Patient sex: F
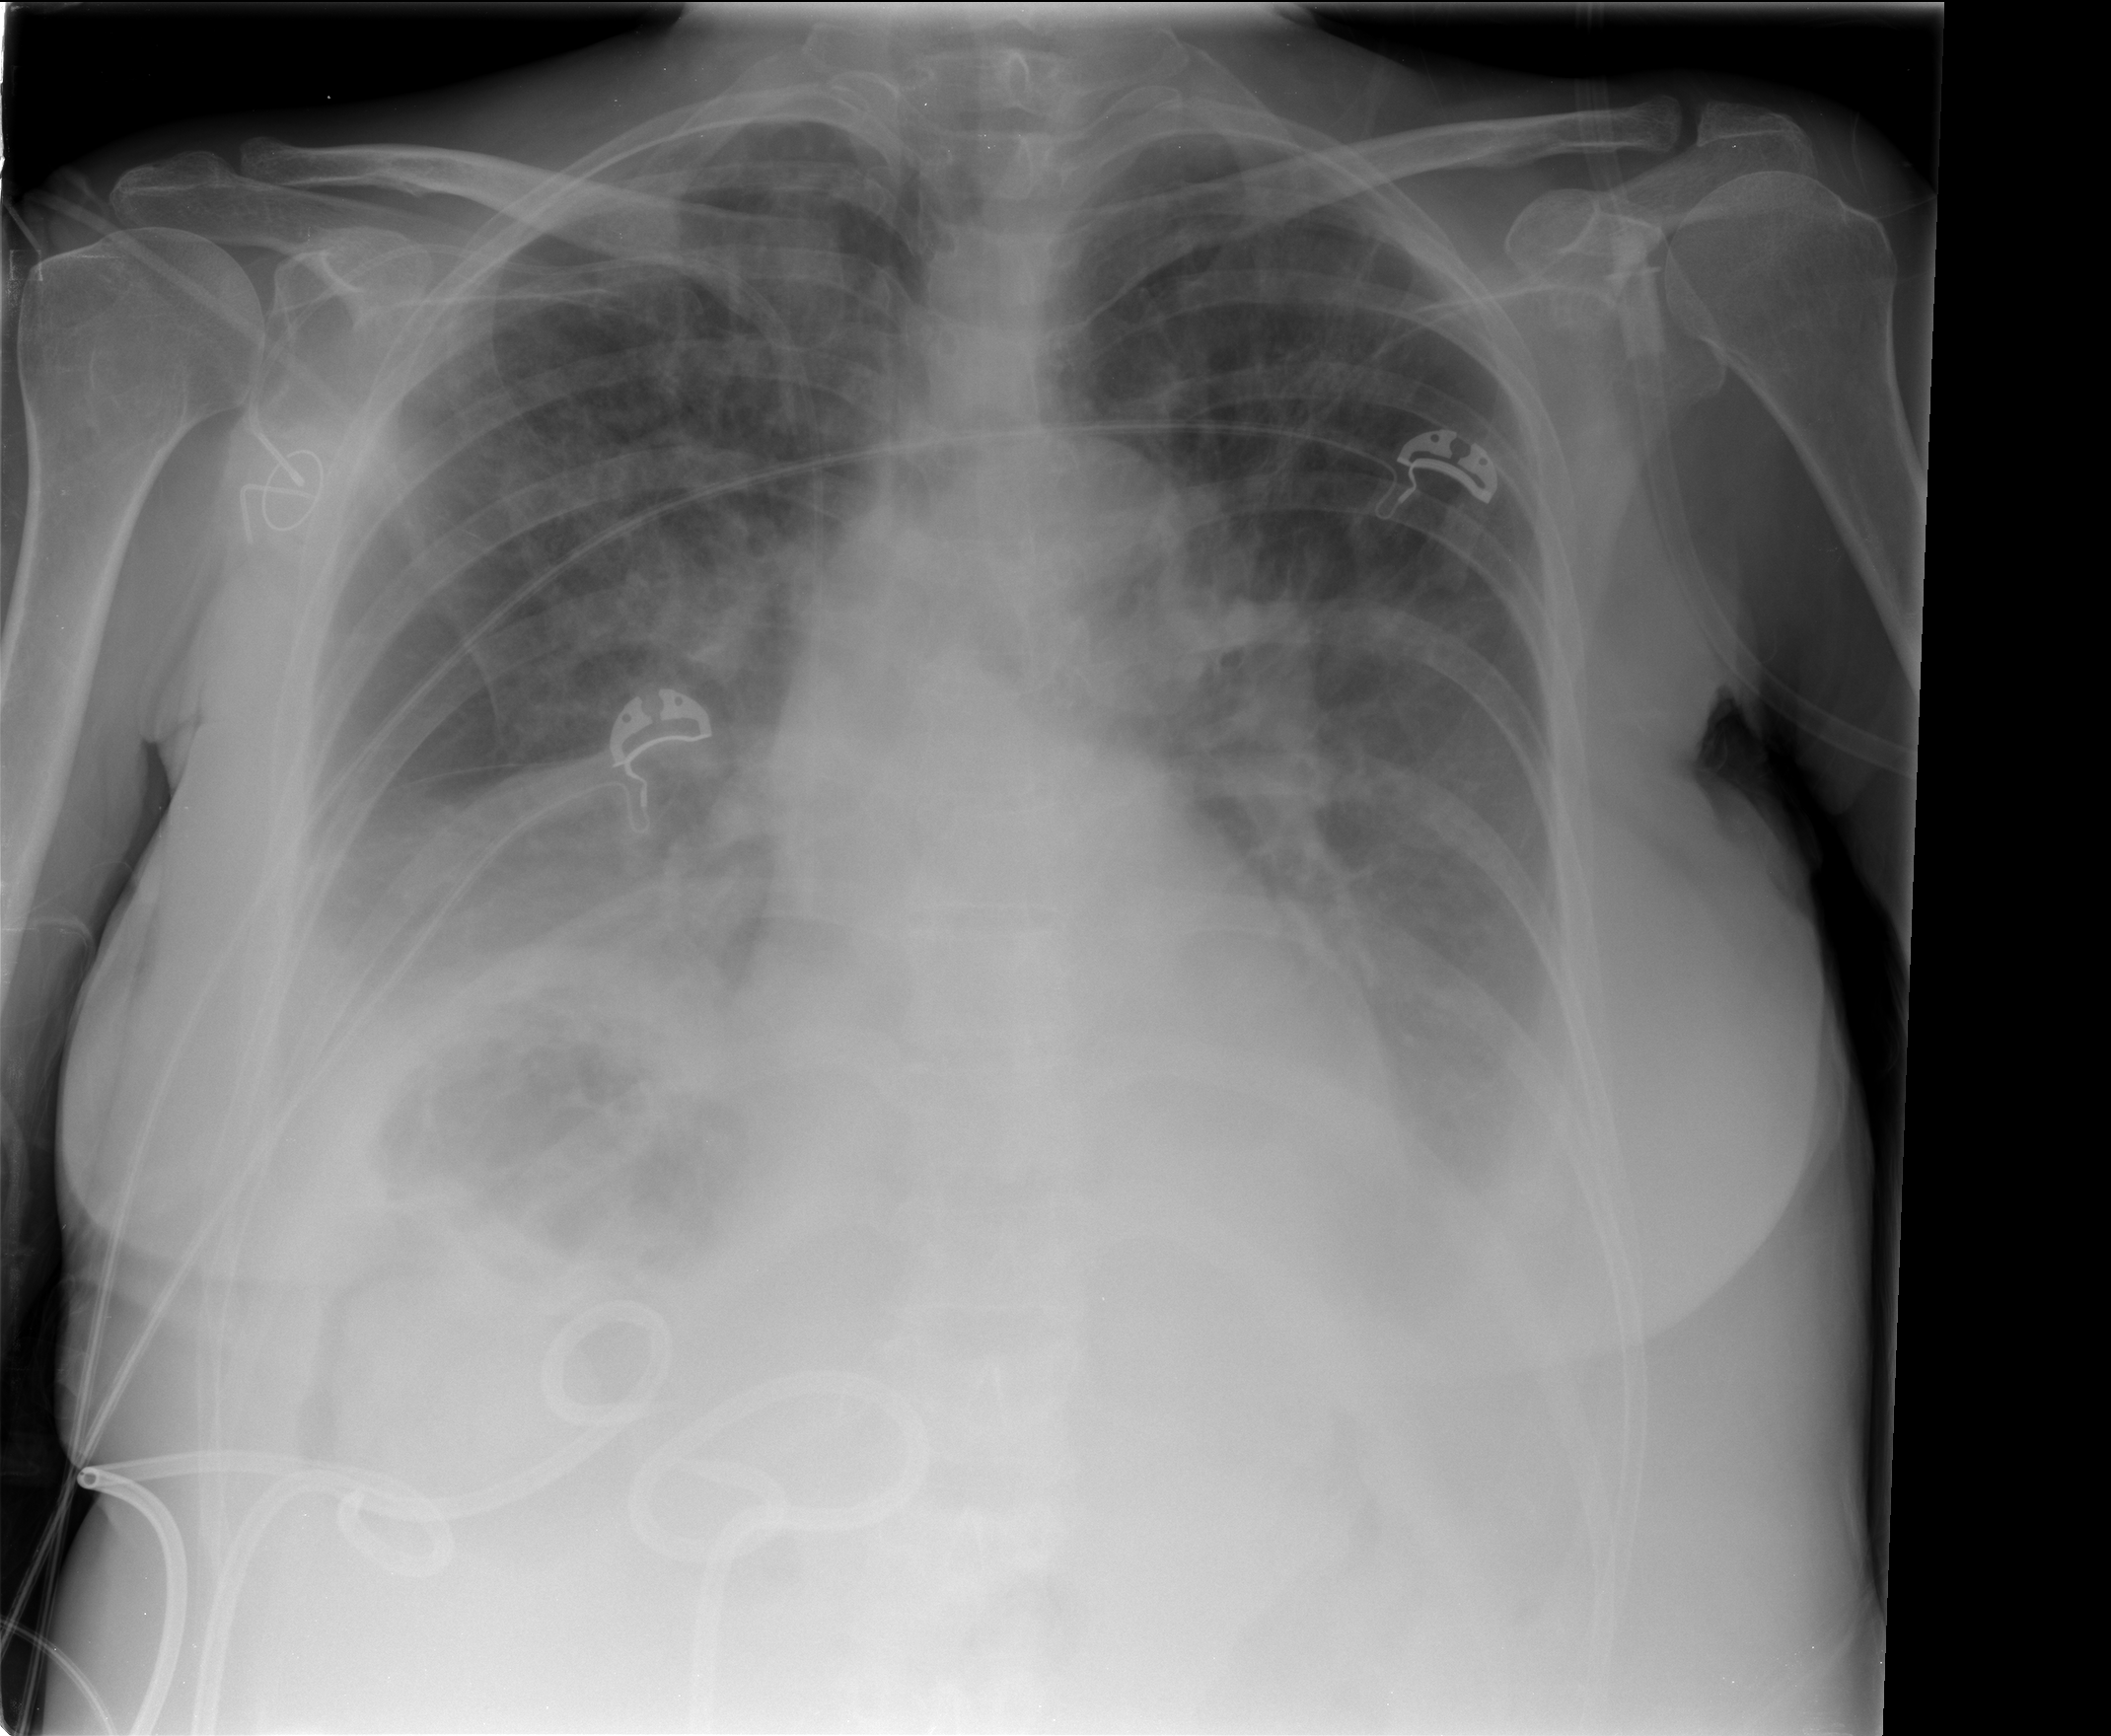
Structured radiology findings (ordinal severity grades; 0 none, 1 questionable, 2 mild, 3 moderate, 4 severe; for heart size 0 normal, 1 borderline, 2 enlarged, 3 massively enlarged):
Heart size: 0
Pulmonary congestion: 0
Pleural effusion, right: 2
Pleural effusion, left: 2
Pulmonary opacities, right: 0
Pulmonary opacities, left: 0
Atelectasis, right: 2
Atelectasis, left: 2